Question: I have a small MVC 3 app - bit of a demo ground.
I have one area and thats been working fine.
I have just added another area expecting to just spin up the app and it work - but no, 404 - The resource cannot be found.
The map route in the AreaRegistration is the default (as is the first area i created).
'''
public override void RegisterArea(AreaRegistrationContext context)
{
context.MapRoute(
"Postcard_default",
"Postcard/{controller}/{action}/{id}",
new { action = "Index", id = UrlParameter.Optional }
);
}
'''
I have tried adding in a specific controller into this, but nothing.
So I downloaded Phil Haack's RouteDebugger and my route is found when typing in <URL>
Structure of the Area

My controller
'''
public class CreateController : Controller
{
private ILogger Logger { get; set; }
private ICardSender Emailer { get; set; }
private IOCCardRepository CardRepository { get; set; }
public CreateController(ILogger logger, ICardSender cardSender, IOCCardRepository repository)
{
this.Logger = logger;
this.Emailer = cardSender;
this.CardRepository = repository;
}
//
// GET: /Postcard/Create/
public ActionResult Index()
{
var model = new OCPostcardModel().Create();
return View(model);
}
'''
NOW: I have since deleted the entire area, tried again it didn't work. So I added in the specific controller in the route (Inside AreaRegistration file)
'''
context.MapRoute(
"Postcard_default",
"Postcard/{controller}/{action}/{id}",
new { controller = "Create", action = "Index", id = UrlParameter.Optional }
);
'''
And its working...I don't know why it didn't work when I did this before, but it is now.
Still curious though as I've not seen anyone add in this controller into route in any of the demo's i've looked at - and I haven't got it in my other area?
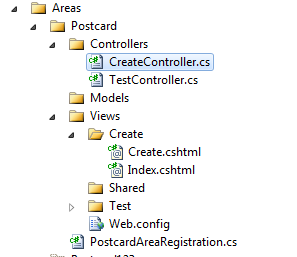
Answer: I ran into this when I moved a controller into an Area but forgot to update the namespace. The controller name is scoped to the Area's namespace. So "Some" in "Area" will map to App.Areas.Area.Controllers.SomeController, which didn't exist.